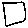
Label: square